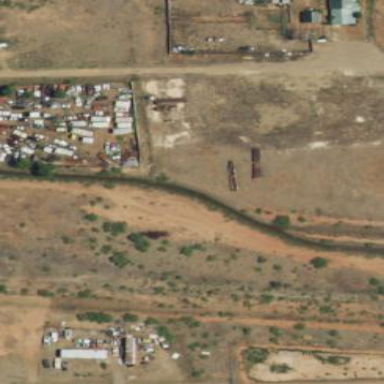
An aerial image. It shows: Scrap yard situated in industrial area.